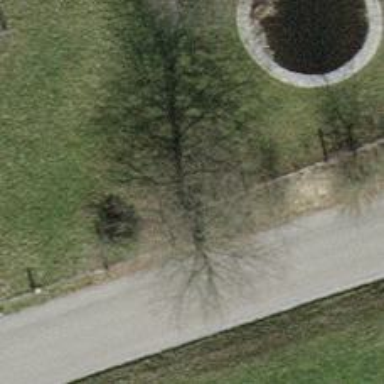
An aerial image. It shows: Urban tree adding natural touch to the cityscape.